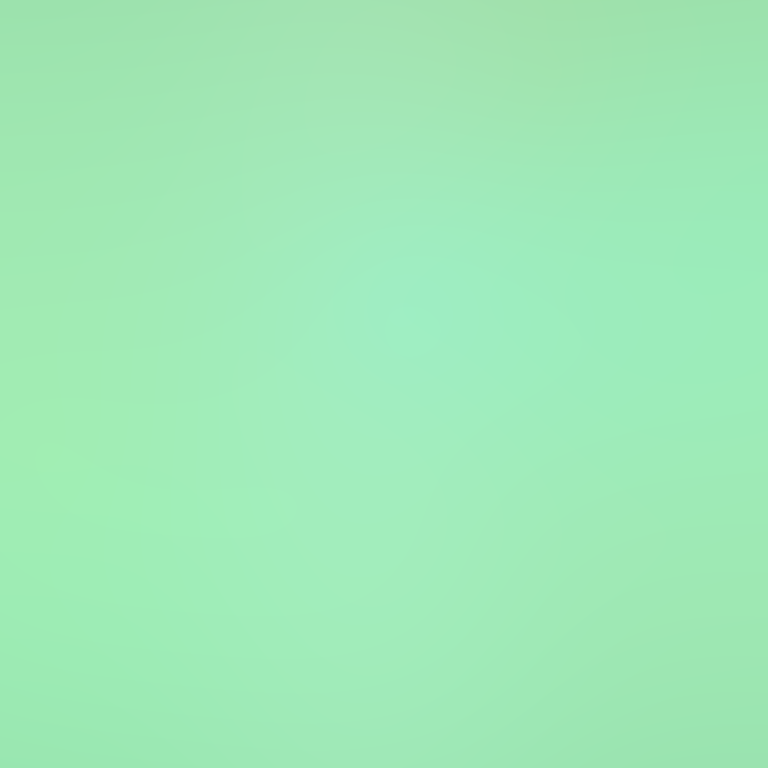
Abstract light effect, smooth gradient from soft green to light teal, calm atmosphere, diffuse light, no room, no furniture, no objects.